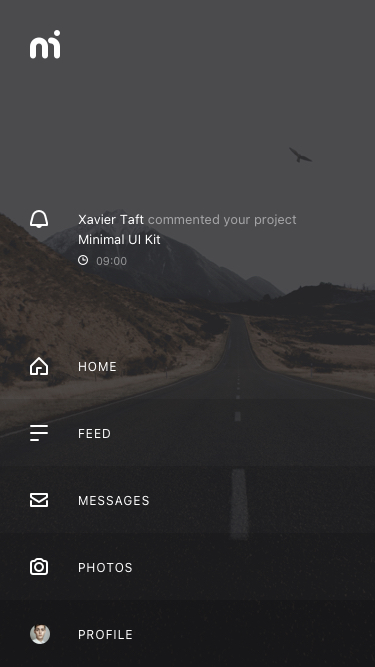
Text in this UI design:
profile
messages
feed
home
photos
Xavier Taft commented your project Minimal UI Kit
09:00